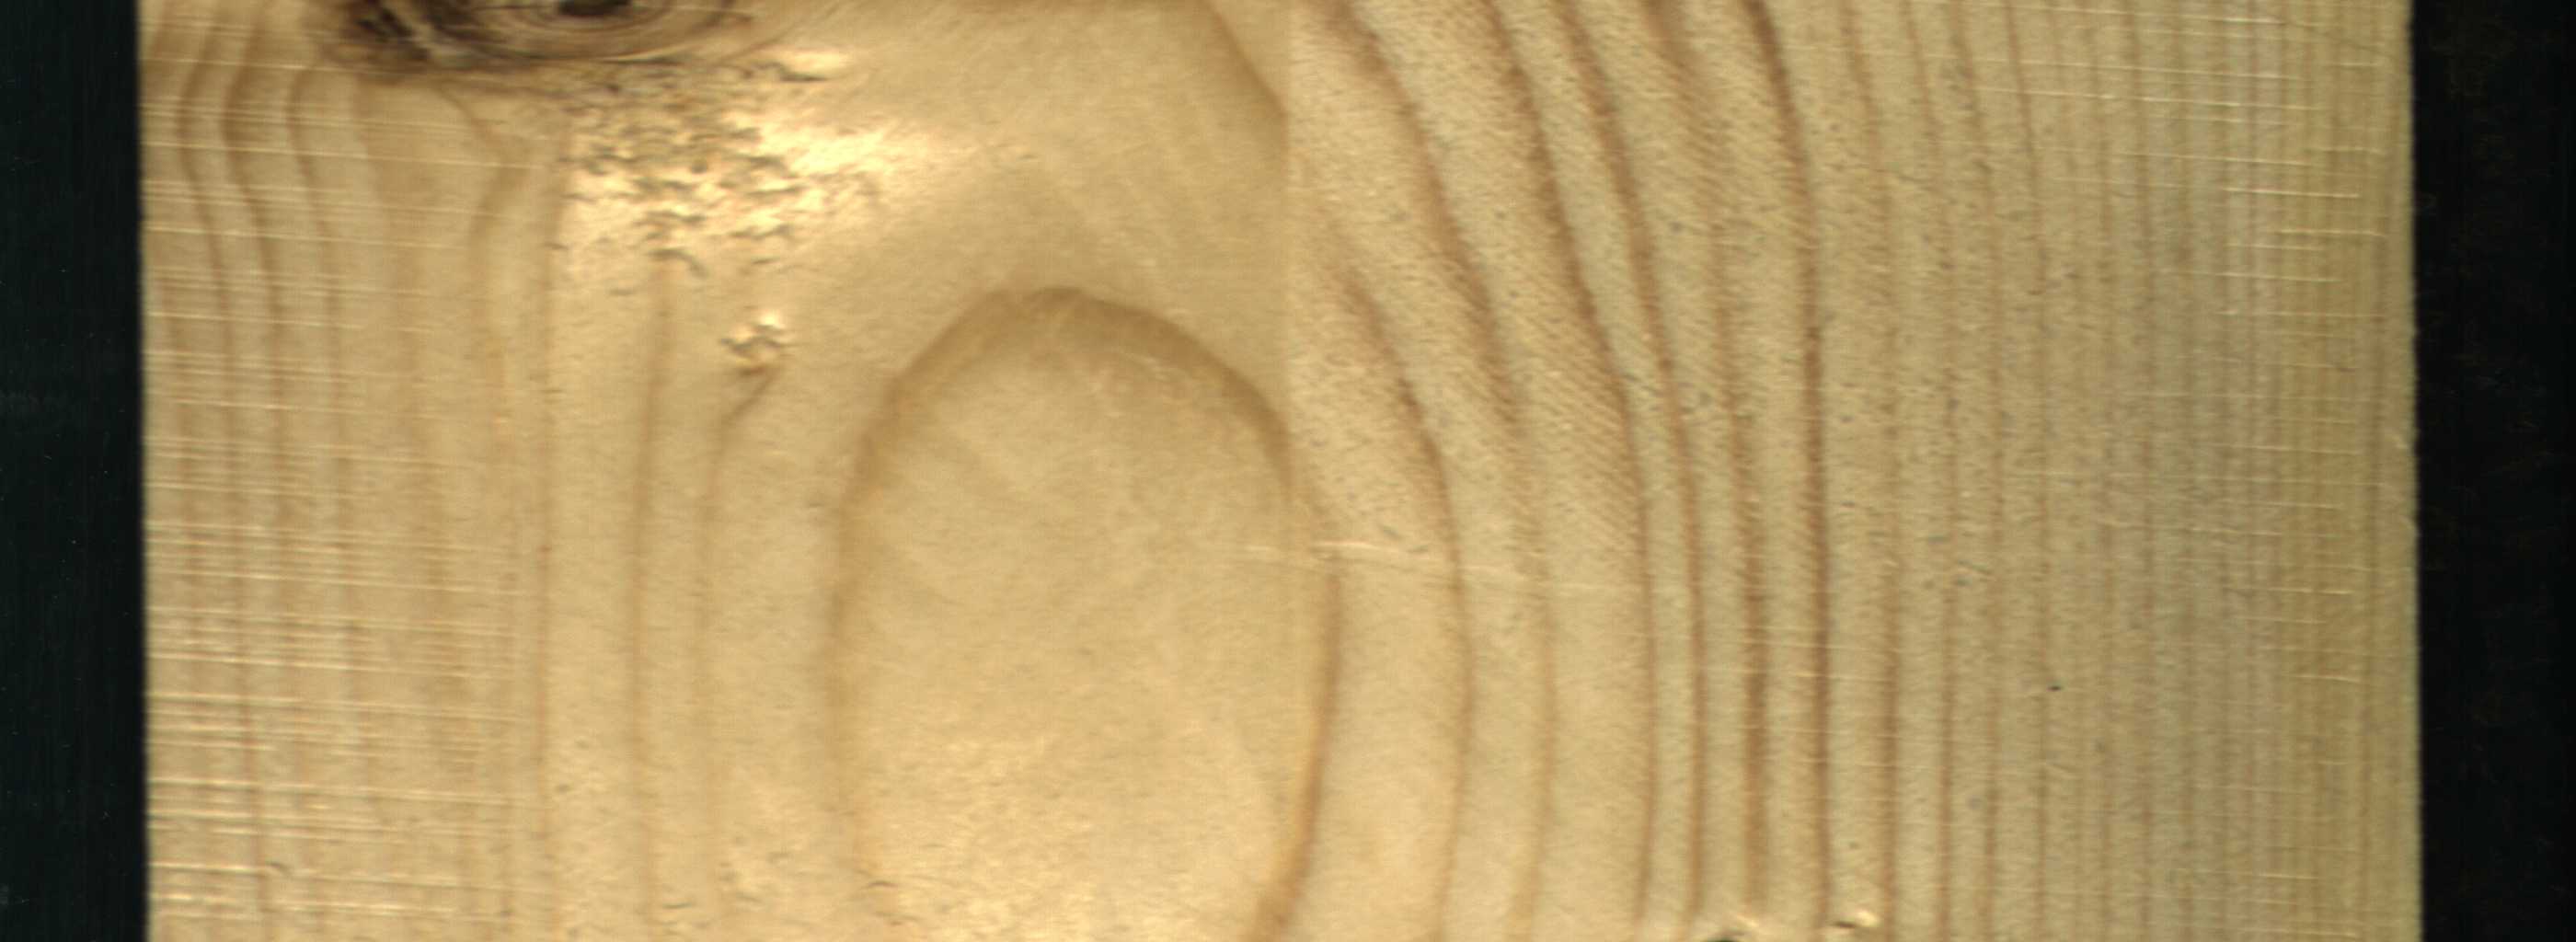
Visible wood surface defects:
Dead_Knot